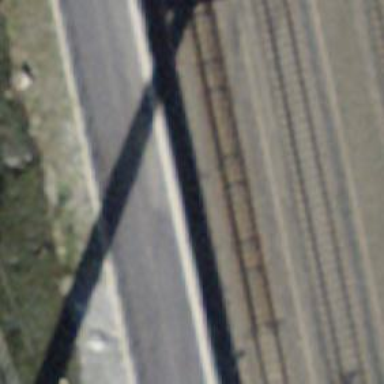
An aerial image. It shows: Railway switch.